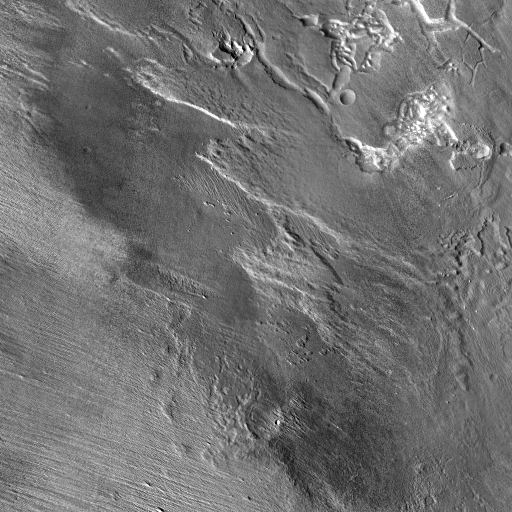
Crater classes present: Background, Other, Buried